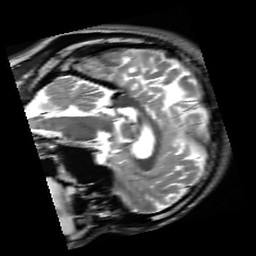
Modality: inplaneT2
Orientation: sagittal
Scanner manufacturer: siemens
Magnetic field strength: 3 T
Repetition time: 7.02 s
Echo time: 0.069 s